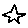
Label: star